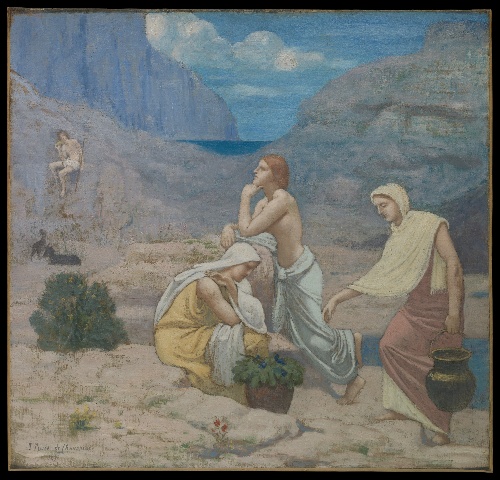
Title: The Shepherd's Song
Artist: Pierre Puvis de Chavannes
Artist bio: French, Lyons 1824–1898 Paris
Date: 1891
Object type: Painting
Classification: Paintings
Medium: Oil on canvas
Dimensions: 41 1/8 x 43 1/4 in. (104.5 x 109.9 cm)
Department: European Paintings
Credit line: Rogers Fund, 1906
Accession year: 1906
Repository: Metropolitan Museum of Art, New York, NY
Tags: Men|Sheep|Shepherds|Women